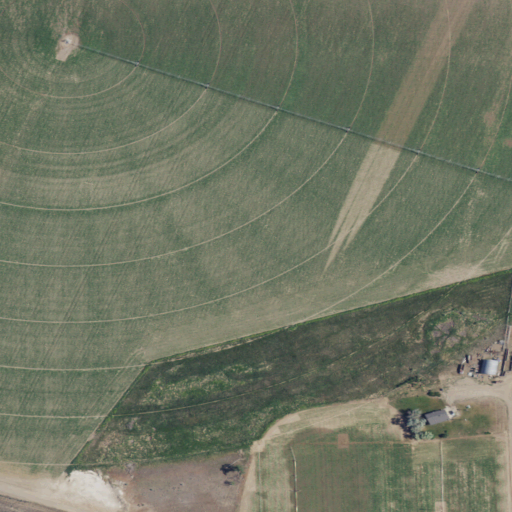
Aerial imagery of plain(s) in Idaho named North Center Lake containing cultivated crops, pasture, open development, and shrub